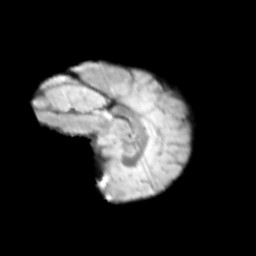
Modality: T2w
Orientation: sagittal
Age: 10
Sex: female
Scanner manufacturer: siemens
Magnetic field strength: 3 T
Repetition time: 3.8 s
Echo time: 0.07 s